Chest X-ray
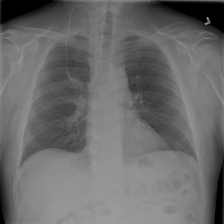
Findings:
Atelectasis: negative
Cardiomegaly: negative
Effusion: negative
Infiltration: positive
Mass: negative
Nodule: negative
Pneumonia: negative
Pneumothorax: negative
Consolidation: negative
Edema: negative
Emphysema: negative
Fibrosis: negative
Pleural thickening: negative
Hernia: negative